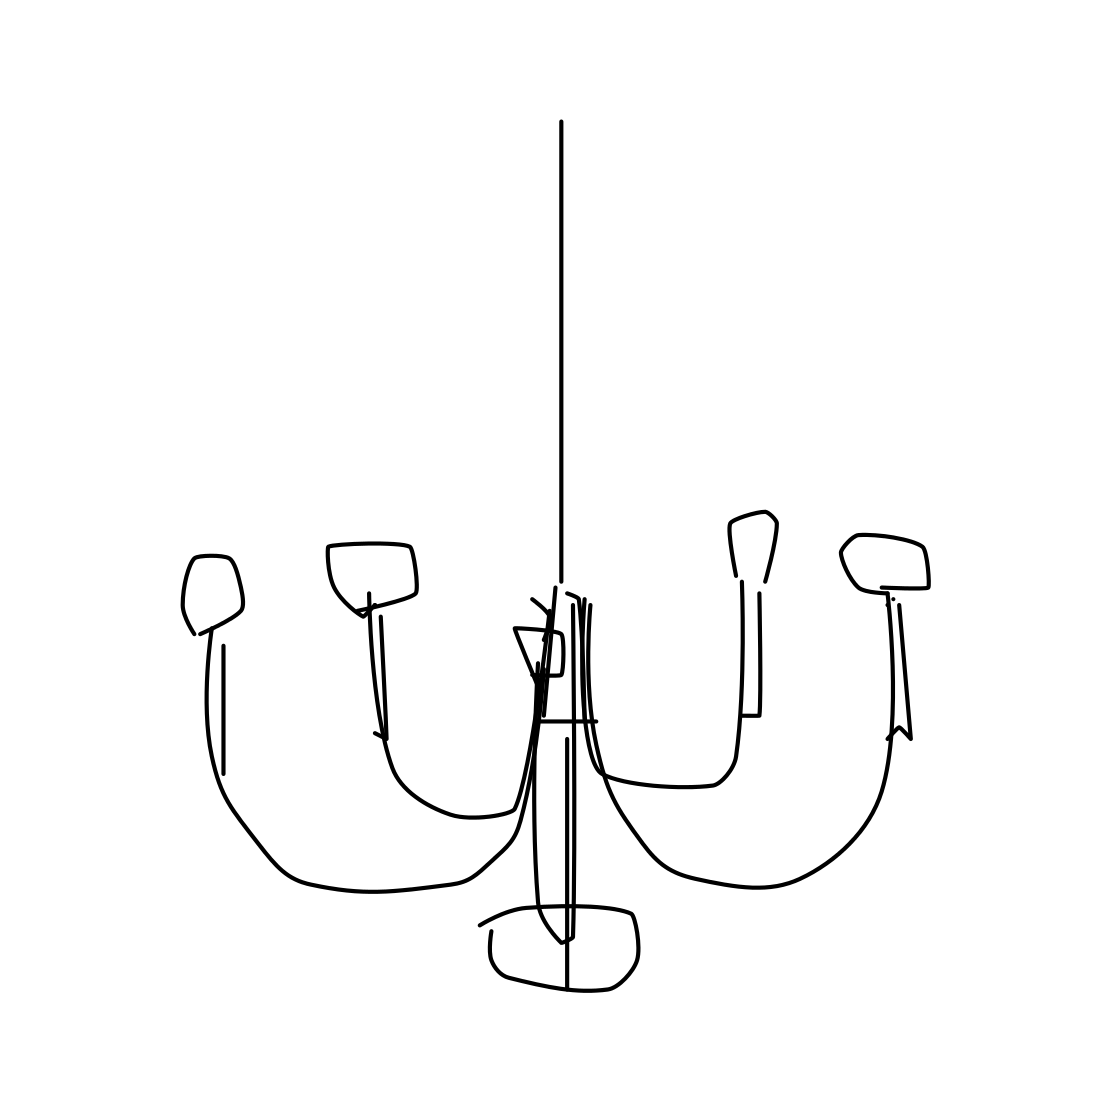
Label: chandelier